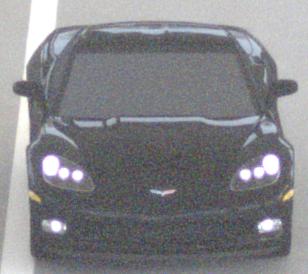
Make: Chevrolet
Model: Corvette Coupé
Detailed model: Corvette (C6) Coupé
Model produced from: 2005/02
Model produced until: 2008/03
Doors: 3
Color: black
Road condition: dry road
Daytime: morning or afternoon
Contrast: low contrast